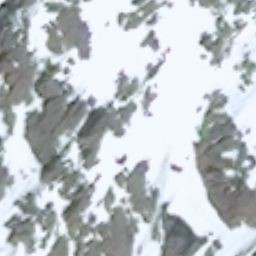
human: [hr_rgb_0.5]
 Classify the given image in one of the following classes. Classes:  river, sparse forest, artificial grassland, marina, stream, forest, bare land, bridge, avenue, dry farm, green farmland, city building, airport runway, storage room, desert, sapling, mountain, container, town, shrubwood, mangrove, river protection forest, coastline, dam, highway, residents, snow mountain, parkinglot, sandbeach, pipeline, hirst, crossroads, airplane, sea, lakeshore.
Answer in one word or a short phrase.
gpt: snow mountain